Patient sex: M
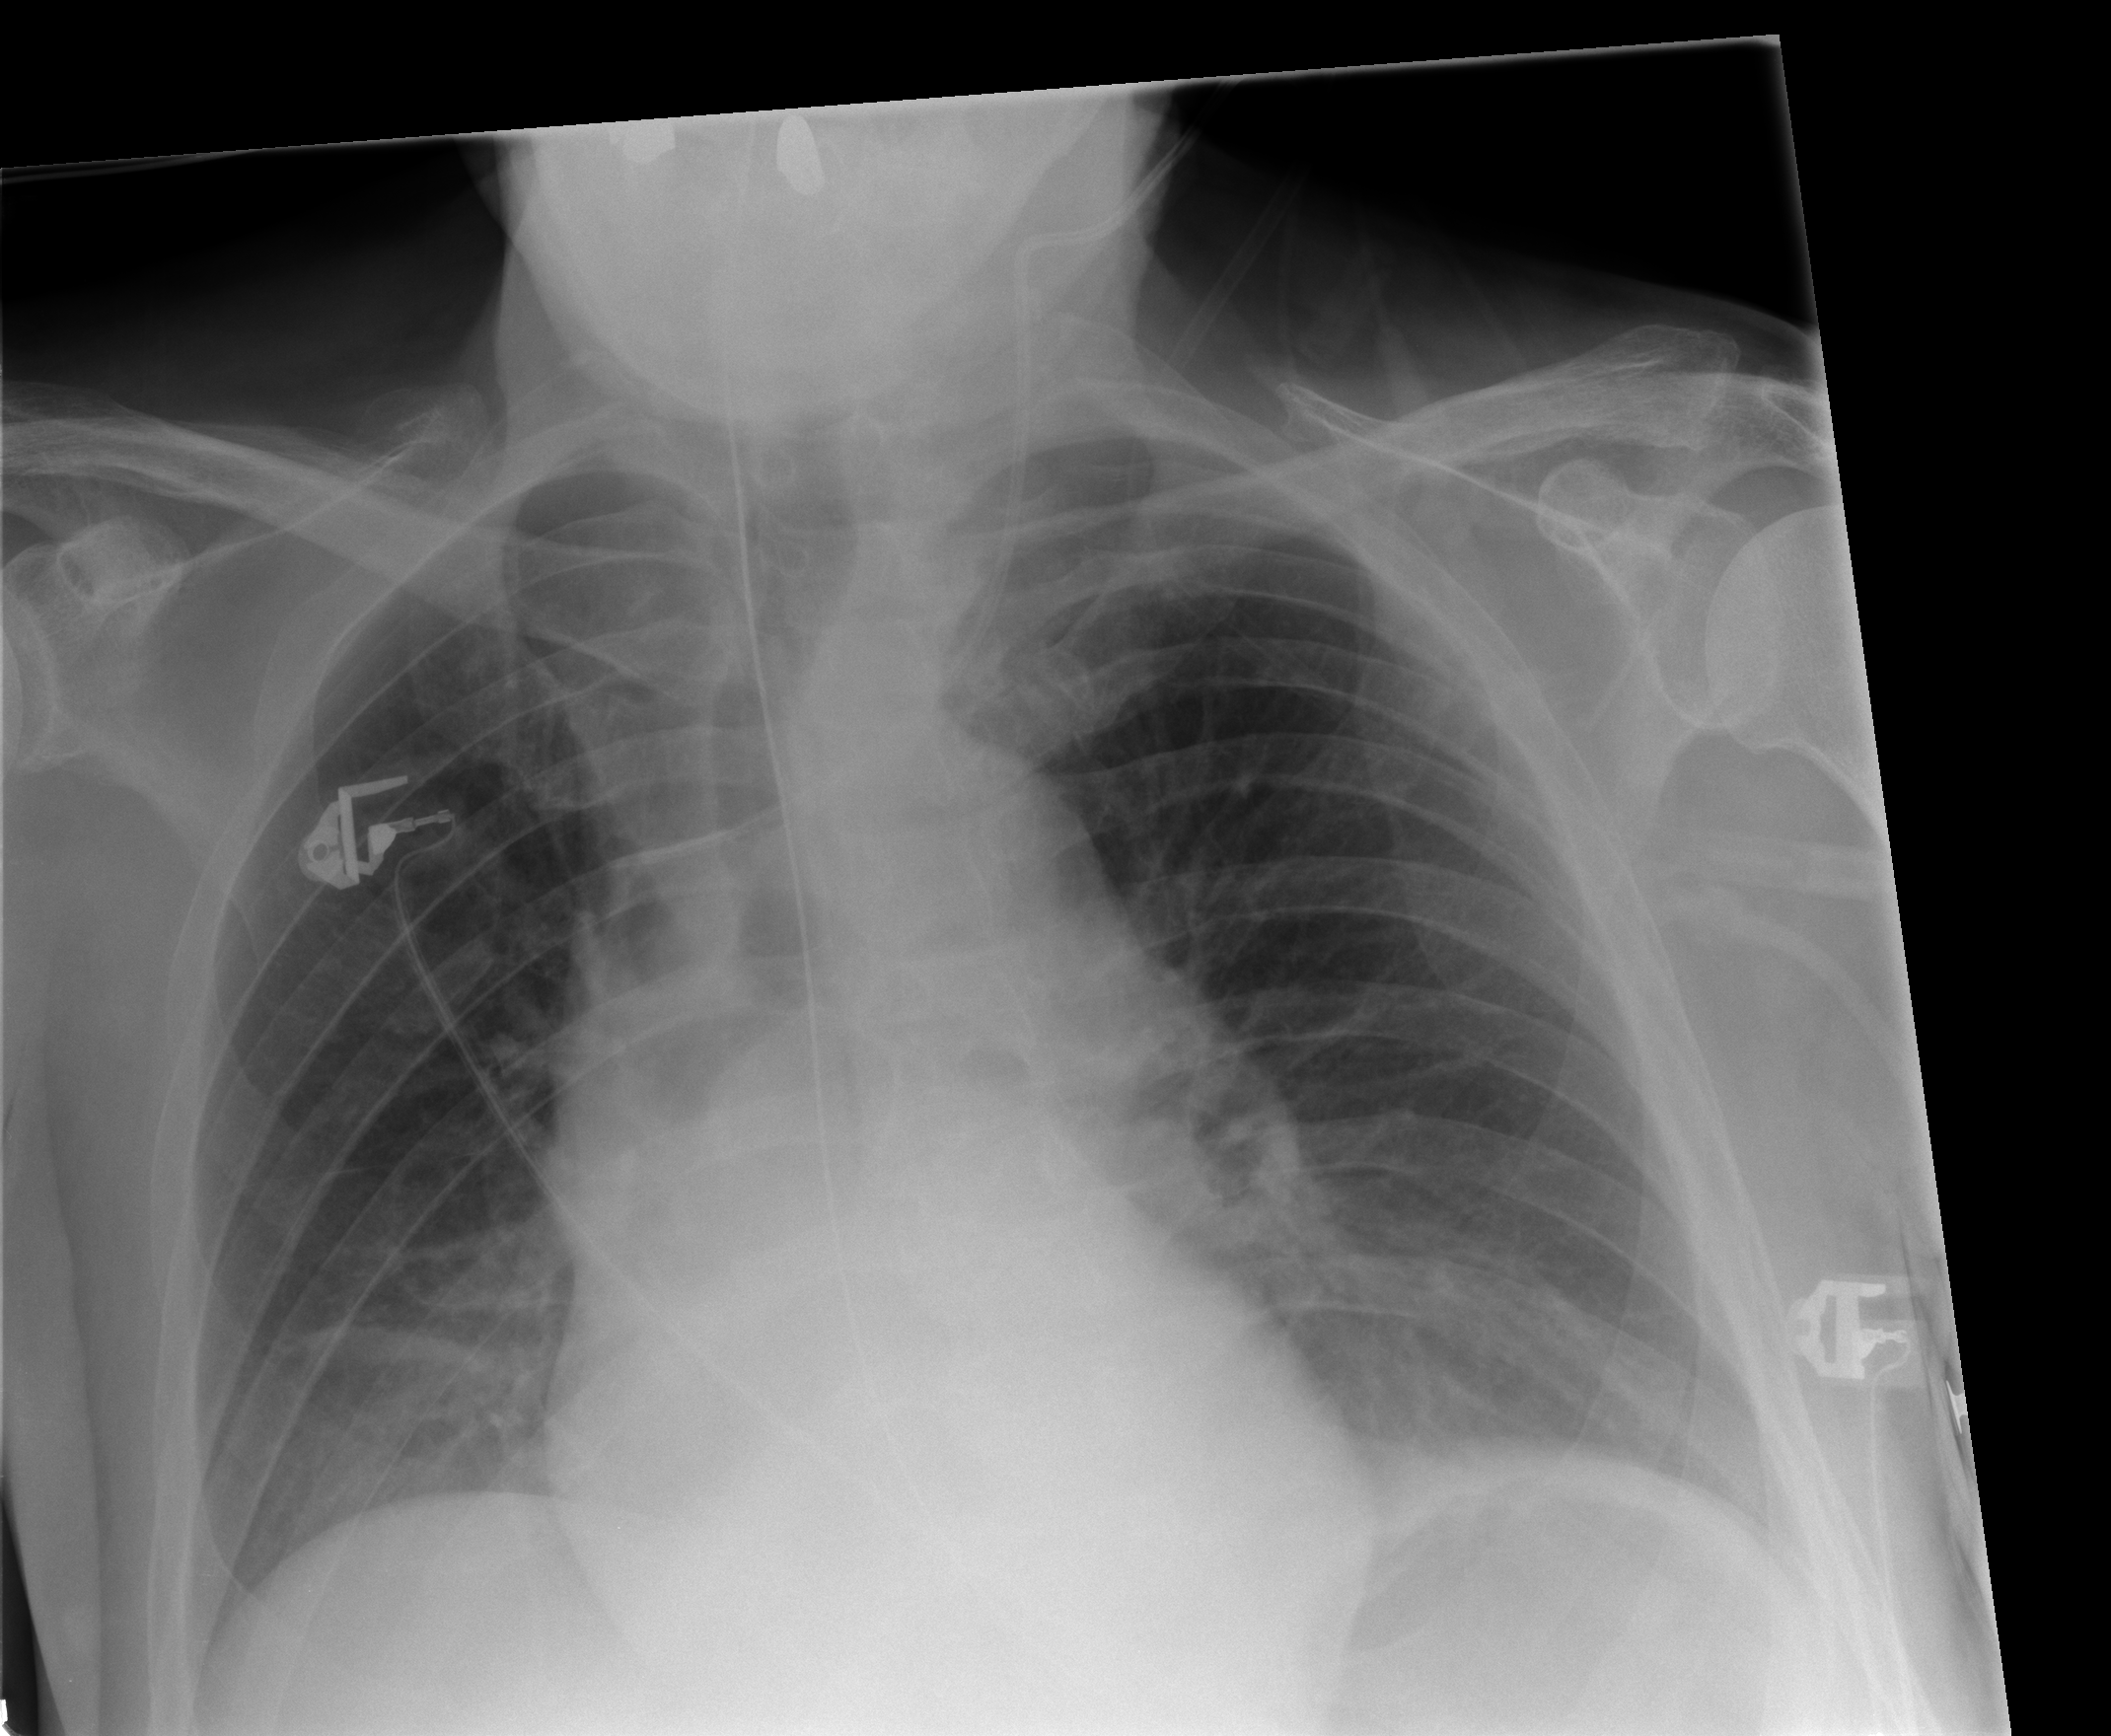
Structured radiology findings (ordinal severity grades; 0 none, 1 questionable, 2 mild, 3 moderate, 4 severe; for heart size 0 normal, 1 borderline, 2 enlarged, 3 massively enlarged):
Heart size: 0
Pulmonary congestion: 0
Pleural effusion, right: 1
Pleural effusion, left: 0
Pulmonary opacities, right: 0
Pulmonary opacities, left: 0
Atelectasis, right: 2
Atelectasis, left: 2